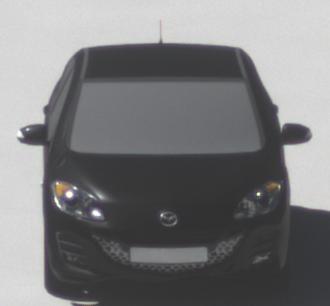
Make: Mazda
Model: 3 1.6
Detailed model: 3 (BL)
Model produced from: 2009/05
Model produced until: 2010/12
Doors: 5
Color: black
Road condition: dry road
Daytime: midday
Contrast: high contrast